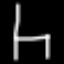
Label: chair